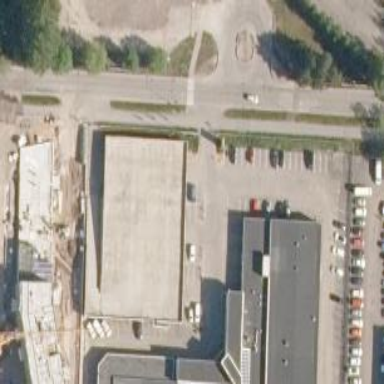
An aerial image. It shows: Multi-storey parking building.